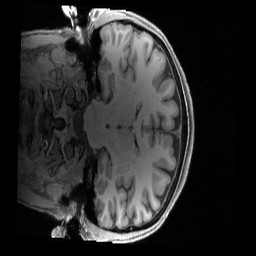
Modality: T1w
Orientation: coronal
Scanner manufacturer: siemens
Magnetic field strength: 3 T
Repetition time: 2.4 s
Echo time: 0.00222 s